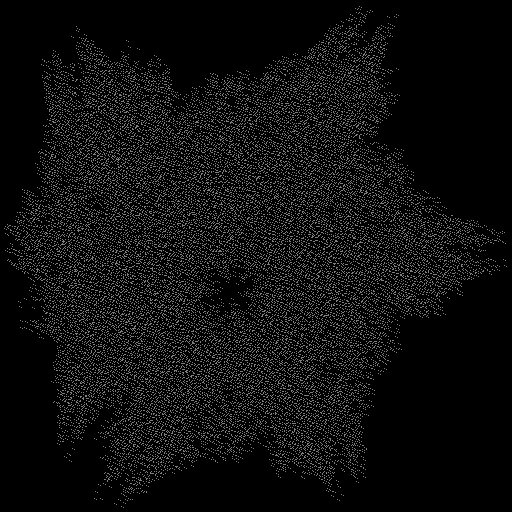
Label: bedder